Question: I have 5 tabs in all. This is how I am adding them :
'''
for (int i = 0; i < tabs.length; i++) {
if (i == 0) {
actionBar.addTab(
actionBar.newTab()
.setText(null)
.setIcon(R.drawable.activity)
.setTabListener(this));
} else if (i == 1) {
actionBar.addTab(
actionBar.newTab()
.setText(null)
.setIcon(R.drawable.group)
.setTabListener(this));
} else if (i == 2) {
actionBar.addTab(
actionBar.newTab()
.setText(null)
.setIcon(R.drawable.message)
.setTabListener(this));
} else if(i == 3){
actionBar.addTab(
actionBar.newTab()
.setText(null)
.setIcon(R.drawable.notification)
.setTabListener(this));
}
else
{
actionBar.addTab(
actionBar.newTab()
.setText(null)
.setIcon(R.drawable.hamburger)
.setTabListener(this));
}
'''
I tried <URL> solution but this sets the width of the tab icon and not the tab itself.
Following are the styles I have applied :
:
'''
<style name="CustomActionBarTheme" parent="Theme.AppCompat.Light">
<item name="android:windowActionBarOverlay">true</item>
<item name="android:actionBarTabStyle">@style/actionBarTabBarStyle</item>
<item name="android:actionBarStyle">@style/MyActionBar</item>
</style>
<style name="actionBarTabBarStyle" parent="@style/Widget.AppCompat.ActionBar.TabView">
<item name="android:paddingLeft">1dp</item>
<item name="android:paddingRight">1dp</item>
<item name="android:minWidth">10dp</item>
<item name="android:maxWidth">15dp</item>
<item name="android:showDividers">none</item>
</style>
'''
I also tried using for the tab but it didn't work.
'''
<?xml version="1.0" encoding="utf-8"?>
<LinearLayout xmlns:android="http://schemas.android.com/apk/res/android"
android:id="@+id/tabItemLayout"
android:gravity="center"
android:layout_width="wrap_content" android:layout_height="match_parent">
<ImageView
android:layout_width="wrap_content"
android:layout_height="wrap_content"
android:adjustViewBounds="true"
android:id="@+id/imageViewTab" />
</LinearLayout>
'''
The tabs are too wide and the 'tabBar' is sliding. How can I make the tabs take dynamic width as per the screen width without the sliding effect. i.e. all tabs should fit in the screen width and should be of equal width.

There are 4 tabs visible here. The is scrollable so the fifth tab appears on scrolling which I don't want.
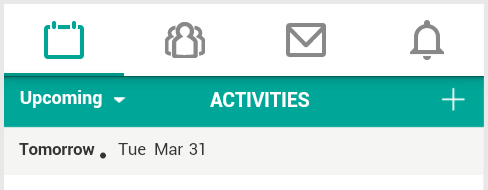
Answer: 'Tab' view width is based on content/yourImage size, so to make tab view width smaller, we have to control the content/Image size. You can do this by putting 'ImageView' inside 'FrameLayout', for example your 'customView' can be:
'''
<?xml version="1.0" encoding="utf-8"?>
<RelativeLayout xmlns:android="http://schemas.android.com/apk/res/android"
android:id="@+id/tabItemLayout"
android:gravity="center"
android:layout_width="wrap_content" android:layout_height="match_parent">
<FrameLayout
android:layout_width="48dp"
android:layout_height="48dp"
android:layout_centerInParent="true"
>
<ImageView
android:layout_width="match_parent"
android:layout_height="match_parent"
android:adjustViewBounds="true"
android:layout_gravity="center"
android:gravity="center"
android:id="@+id/imageViewTab" />
</FrameLayout>
</RelativeLayout>
'''
and custom style for tab:
'''
<style name="AppTheme" parent="@style/Theme.AppCompat.Light">
... ...
<item name="actionBarTabStyle">@style/ActionBarTabStyle</item>
</style>
<style name="ActionBarTabStyle" parent="@style/Widget.AppCompat.Base.ActionBar.TabView">
<item name="android:paddingLeft">0dp</item>
<item name="android:paddingRight">0dp</item>
<item name="android:paddingTop">0dp</item>
<item name="android:paddingBottom">0dp</item>
</style>
'''
[SCREENSHOT]
For 'FrameLayout' size with '24dp':

For 'FrameLayout' size with '40dp'